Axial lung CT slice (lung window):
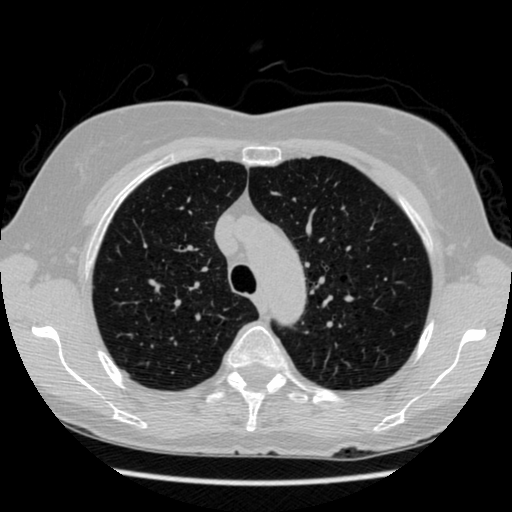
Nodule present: no